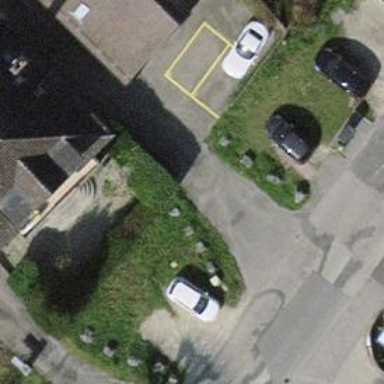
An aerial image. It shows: Block barrier.